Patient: sex M, age 73
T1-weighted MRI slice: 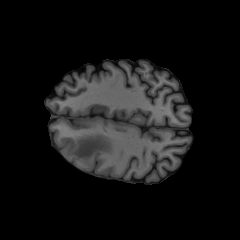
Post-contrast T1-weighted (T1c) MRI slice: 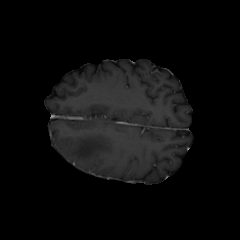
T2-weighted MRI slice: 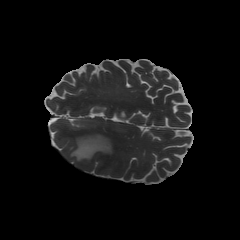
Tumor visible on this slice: yes
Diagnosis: Glioblastoma, IDH-wildtype
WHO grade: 4